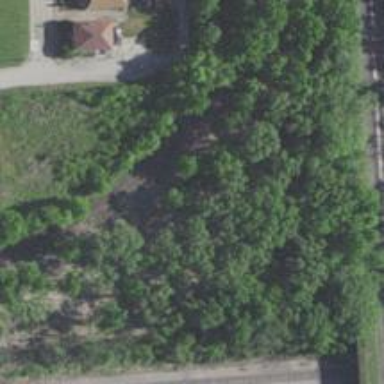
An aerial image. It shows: Abandoned railway.